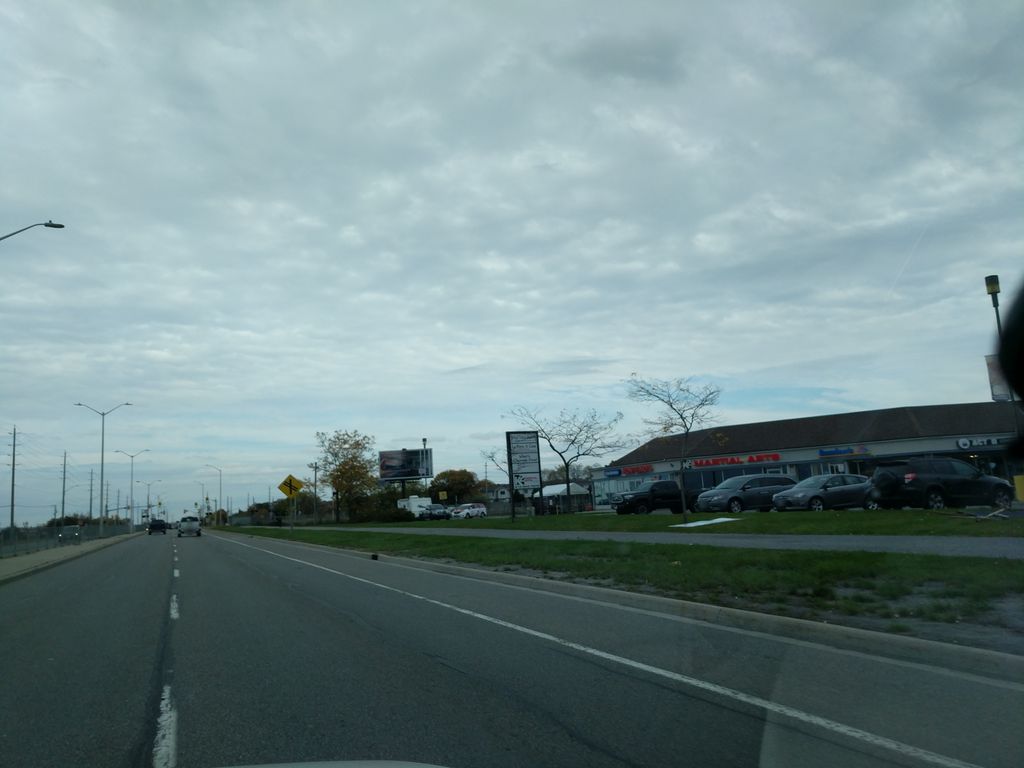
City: ottawa-gatineau